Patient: sex M, age 36
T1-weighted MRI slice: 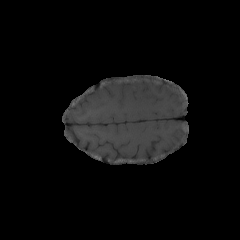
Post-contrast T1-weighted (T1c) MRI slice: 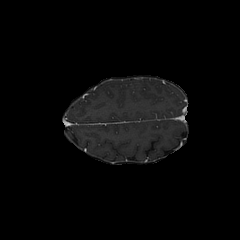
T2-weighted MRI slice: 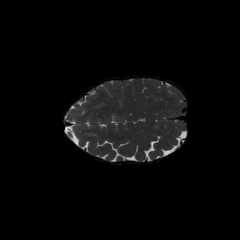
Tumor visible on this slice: no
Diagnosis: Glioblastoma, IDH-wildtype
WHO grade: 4